九年级 · 解析几何
已知二次函数的图象如图所示, 则这个二次函数的表达式为 ( )

  （第 8 题）

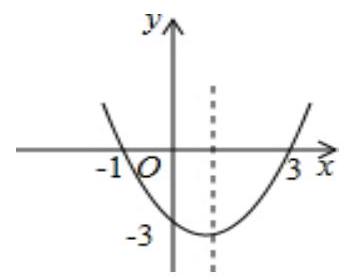
A. $y=x^{2}-2 x+3$
  B. $y=x^{2}-2 x-3$
  C. $y=x^{2}+2 x-3$
  D. $y=x^{2}+2 x+3$

答案: B
解析: 根据题意, 把抛物线经过的三点代入函数的表达式, 列出方程组, 解出各系数则可.

【详解】根据题意, 图象与 $\mathrm{y}$ 轴交于负半轴, 故 $\mathrm{c}$ 为负数, 又四个选项中, $\mathrm{B} 、 \mathrm{C}$ 的 $\mathrm{c}$ 为 -3 ,符合题意, 故设二次函数的表达式为 $\mathrm{y}=\mathrm{ax}+\mathrm{2}+b x+c$,

拋物线过 $(-1,0),(0,-3),(3,0)$,

$$
a-b+c=0
$$

所以 $\{c=-3$

$9 a+3 b+c=0$

解得 $a=1, b=-2, c=-3$,

这个二次函数的表达式为 $\mathrm{y}=\mathrm{x}^{2}-2 \mathrm{x}-3$.

故选 B.

【点睛】本题考查了用待定系数法求函数表达式的方法, 同时还考查了方程组的解法等知识,是比较常见的题目.